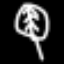
Label: leaf